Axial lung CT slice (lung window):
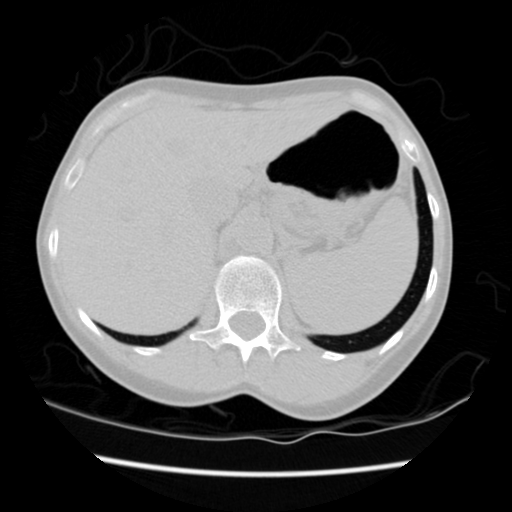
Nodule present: no